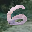
Label: 6